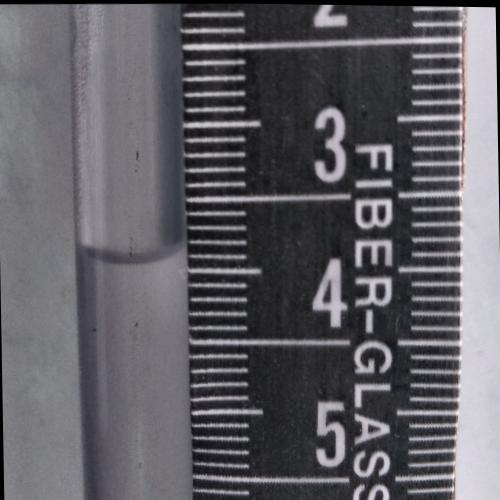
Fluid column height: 3.9 cm